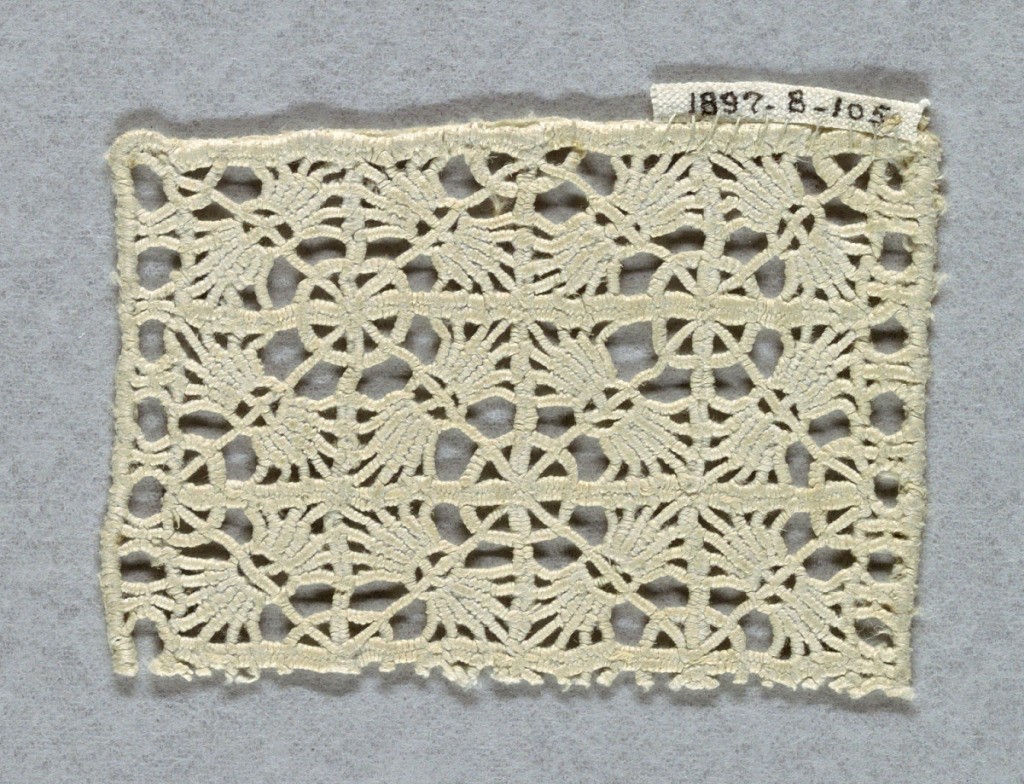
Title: Fragment
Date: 16th century
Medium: linen Technique: grid of withdrawn element work with needle lace (reticella style)
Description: Insertion of reticella in a geometric design based on the square with circles at the alternating right angles.